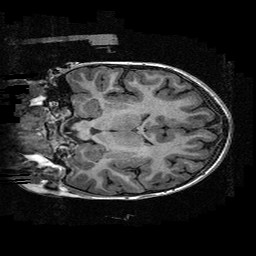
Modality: T1w
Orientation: coronal
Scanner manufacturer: ge
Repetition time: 0.008096 s
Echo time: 0.00318 s